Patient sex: F
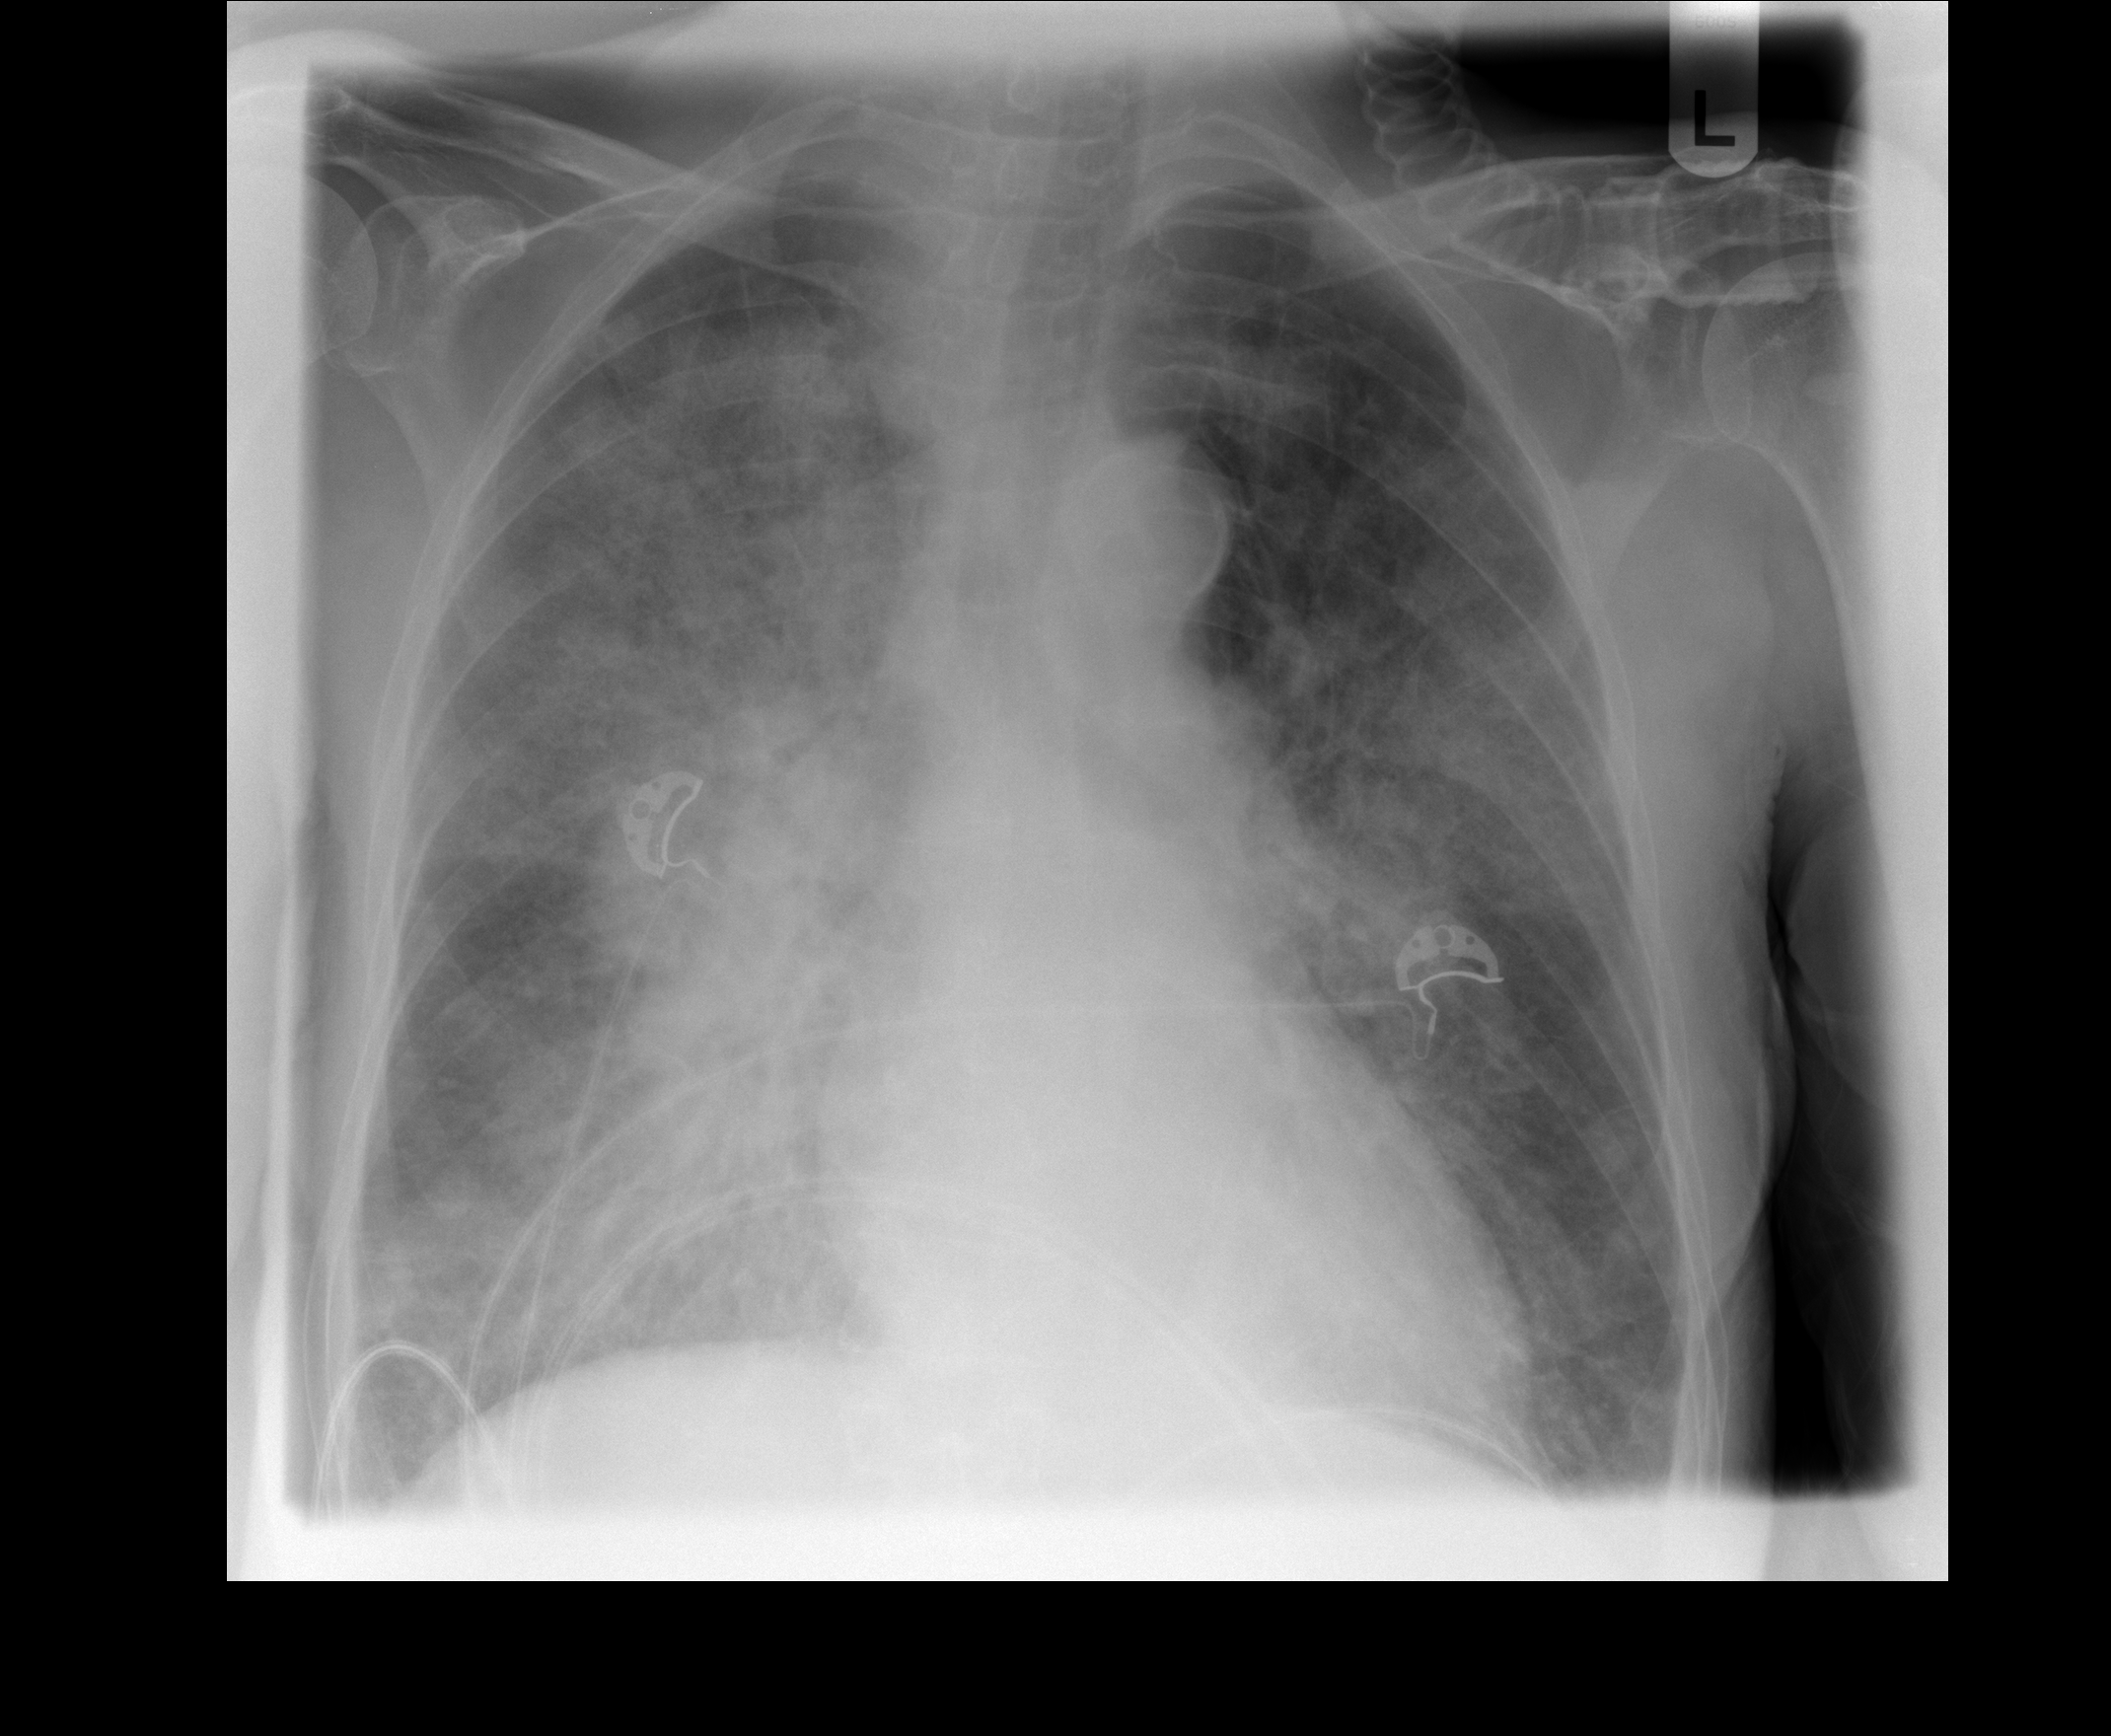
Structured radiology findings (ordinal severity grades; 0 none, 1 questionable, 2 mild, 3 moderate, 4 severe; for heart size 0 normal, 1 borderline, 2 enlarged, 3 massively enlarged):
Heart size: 0
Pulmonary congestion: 2
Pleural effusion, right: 0
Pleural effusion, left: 0
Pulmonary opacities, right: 3
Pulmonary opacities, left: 2
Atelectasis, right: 2
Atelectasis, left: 1